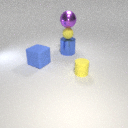
large purple metal sphere above small yellow rubber sphere